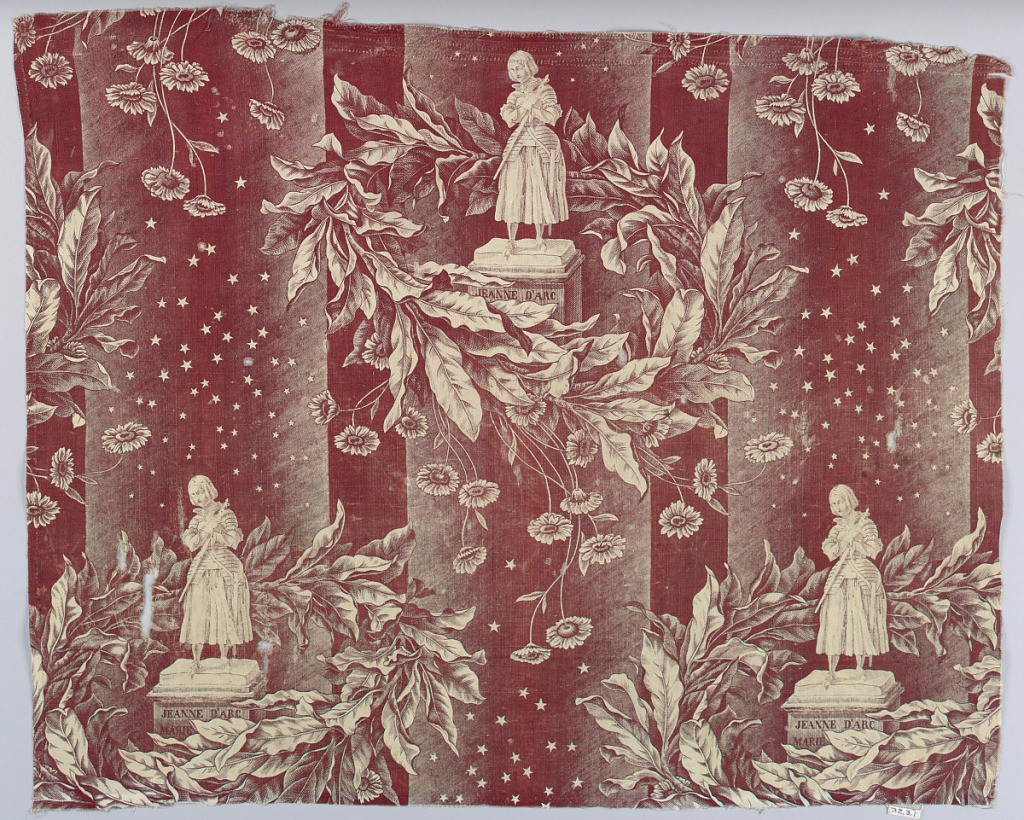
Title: Textile
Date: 19th century
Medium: cotton Technique: printed by engraved copper plate on plain weave
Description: Copper plate print with a design showing the statue of Jeanne d' Arc in wreath of asters and bay leaves against background of red stripes with stars. Off-white cotton printed in dark red.